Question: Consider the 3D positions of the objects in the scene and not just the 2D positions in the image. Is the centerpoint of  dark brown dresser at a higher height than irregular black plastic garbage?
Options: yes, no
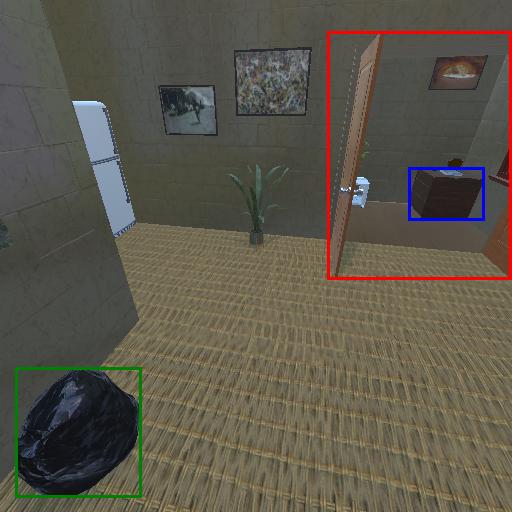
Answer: yes